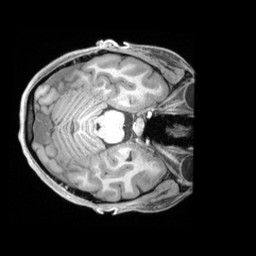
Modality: T1w
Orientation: axial
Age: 23
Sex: female
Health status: ill
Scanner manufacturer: siemens
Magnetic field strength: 3 T
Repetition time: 2.2 s
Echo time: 0.00218 s